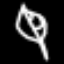
Label: leaf